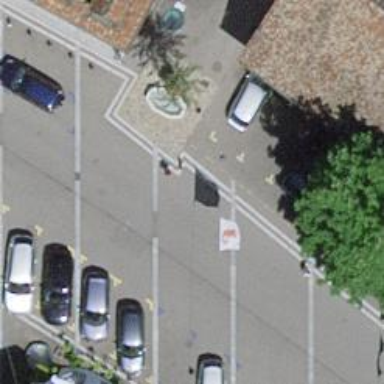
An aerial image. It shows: Living street.